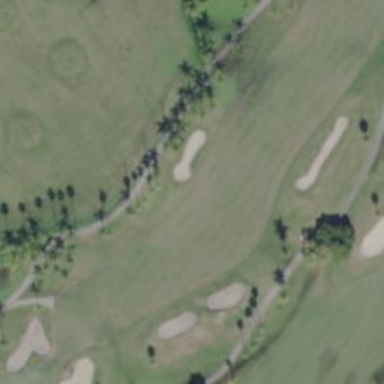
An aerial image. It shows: Grassy area designated as golf fairway.